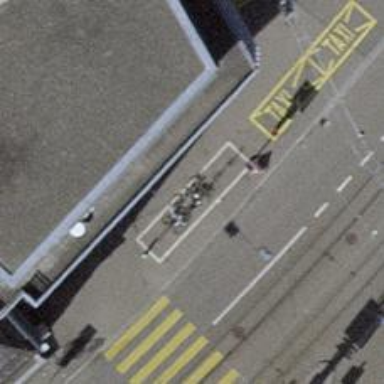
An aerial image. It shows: Bicycle parking area with bollards.